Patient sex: M
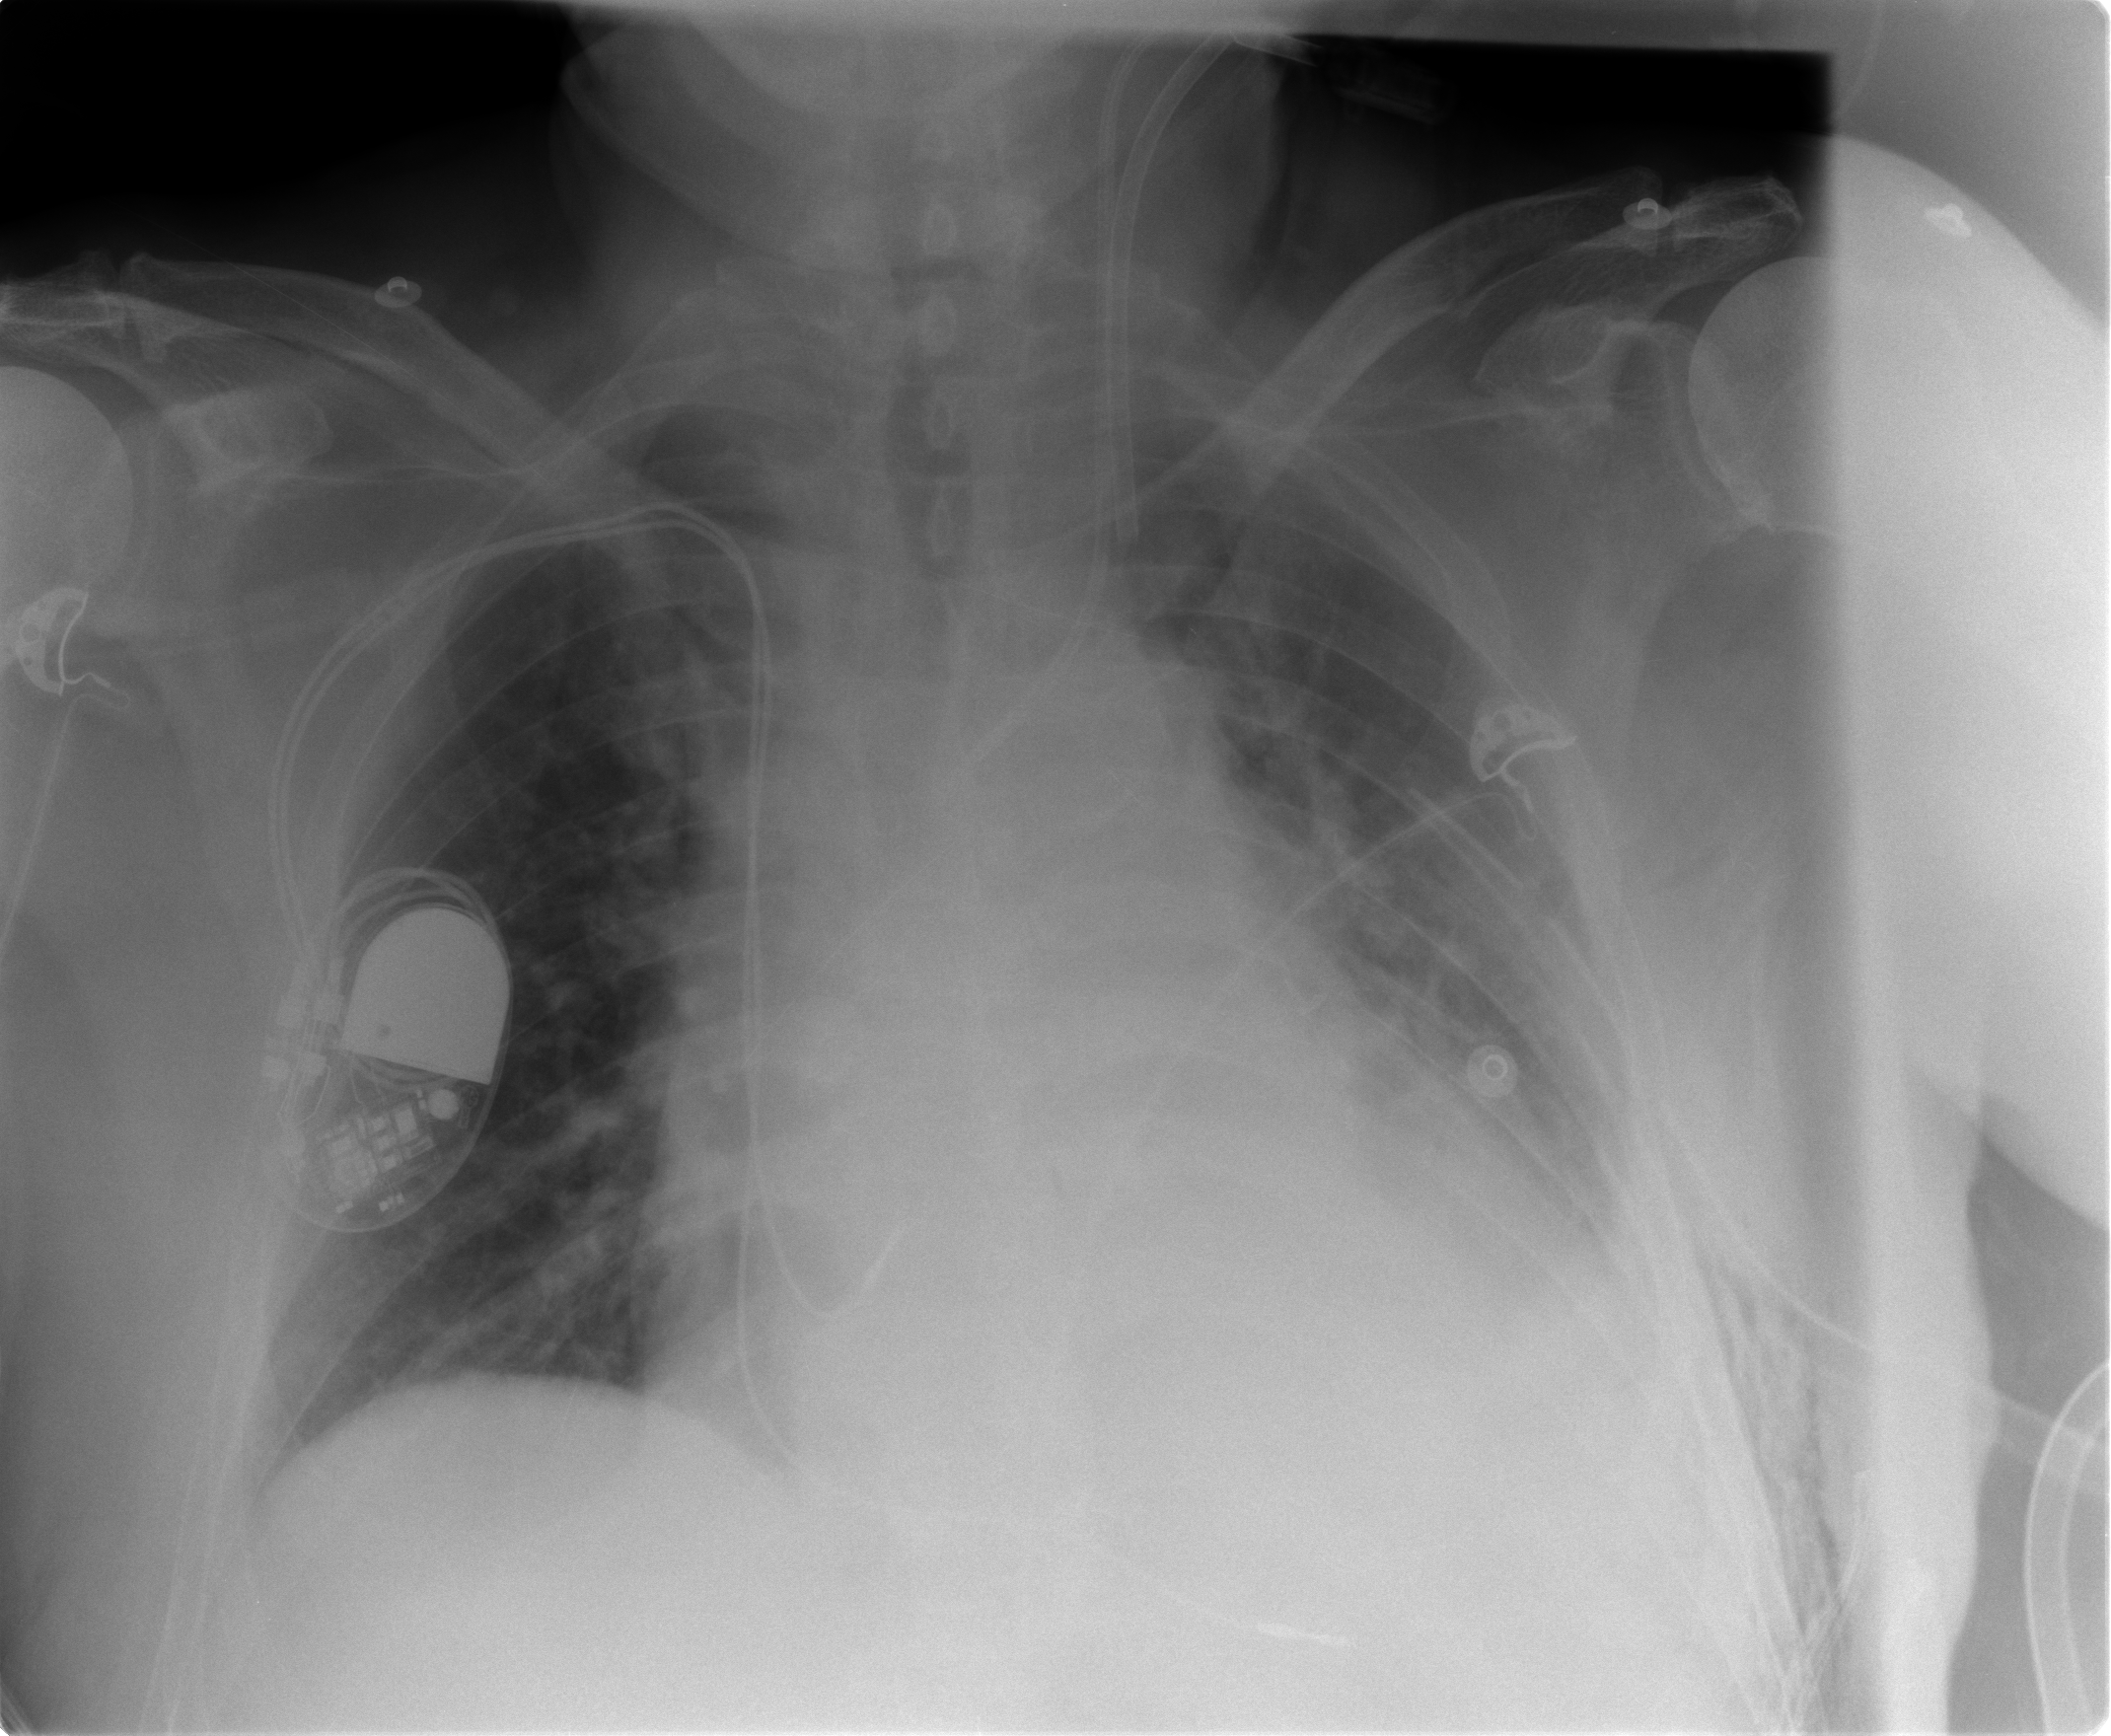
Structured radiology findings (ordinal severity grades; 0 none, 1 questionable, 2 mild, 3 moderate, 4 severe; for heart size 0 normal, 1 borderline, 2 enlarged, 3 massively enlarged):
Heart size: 2
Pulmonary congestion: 2
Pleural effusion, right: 0
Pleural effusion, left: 2
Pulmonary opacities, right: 0
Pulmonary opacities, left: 1
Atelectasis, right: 0
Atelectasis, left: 2